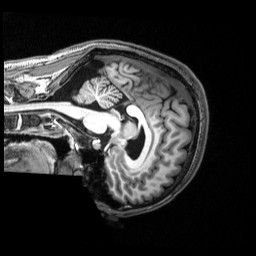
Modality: T1w
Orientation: sagittal
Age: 24
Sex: male
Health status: healthy
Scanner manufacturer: siemens
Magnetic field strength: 3 T
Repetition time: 2.53 s
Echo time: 0.00339 s